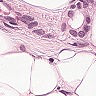
Metastatic tissue present: yes